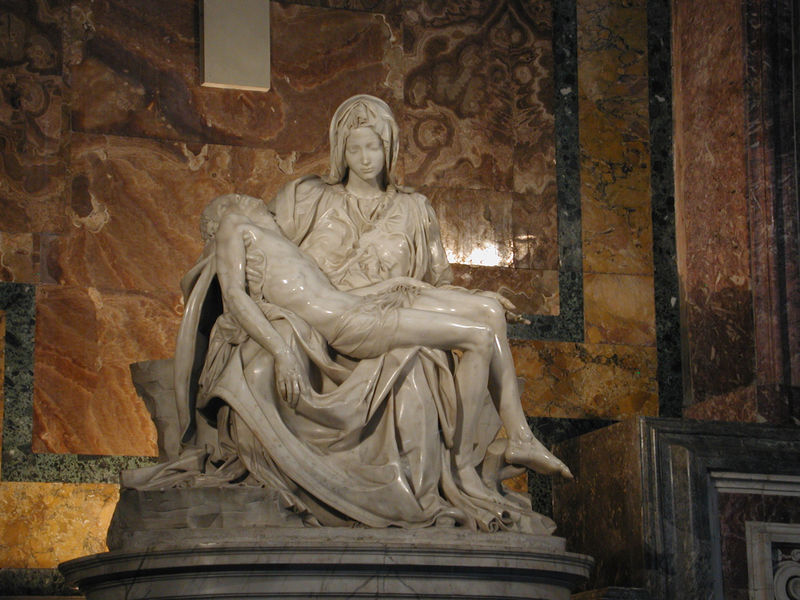
Titel: Pietà
Künstler: Michelangelo
Standort: Rom, S. Pietro (EU - I - Latium)
Schlagwörter: nackt, schatten, weiß, sitzen, frau, marmor, tuch, jung, arm, halten, sockel, stein, tot, trauer, mutter, skulptur, liegen, schoß, weinen, verletzt, christus, jesus, leichnam, pieta, schmerz, maria, madonna, sohn, unglücklich, michelangelo, figurengruppe, kulptur